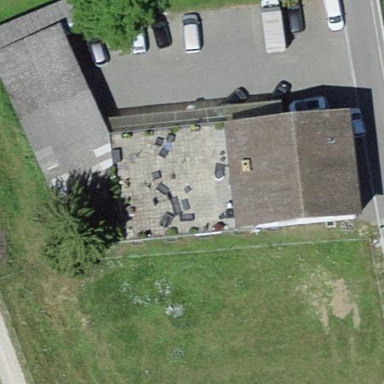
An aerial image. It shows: Building with flat roof.